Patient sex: M
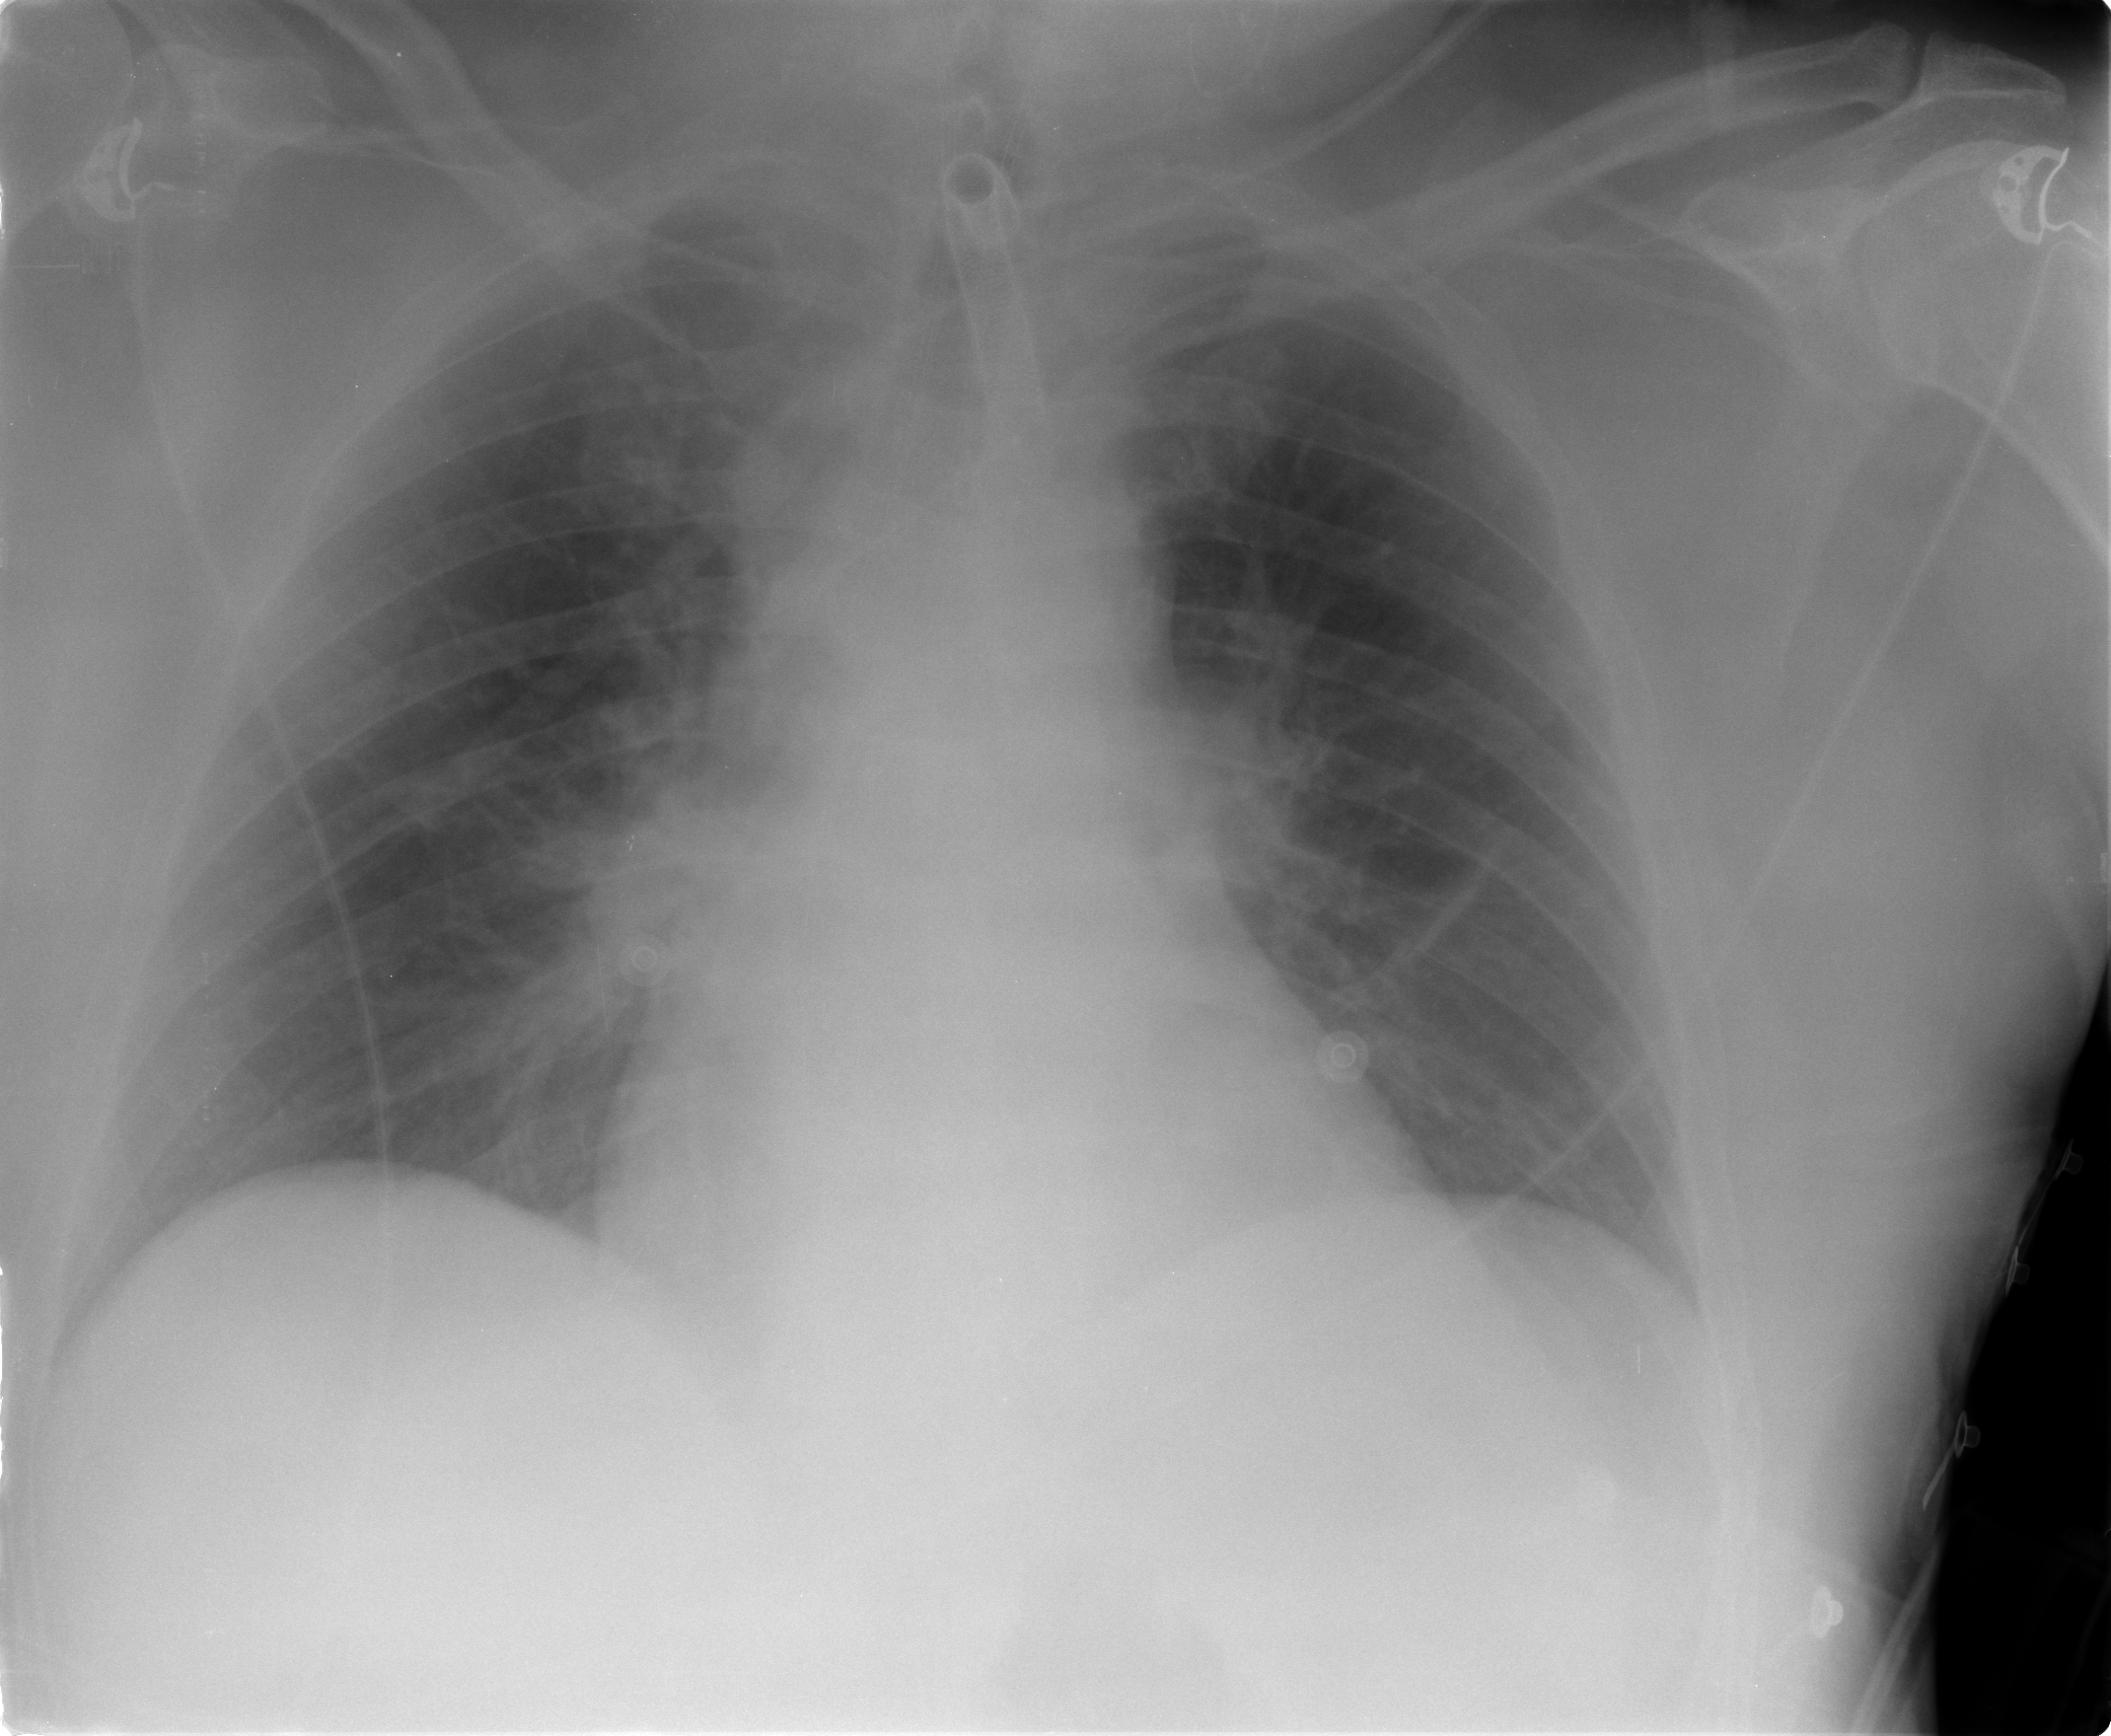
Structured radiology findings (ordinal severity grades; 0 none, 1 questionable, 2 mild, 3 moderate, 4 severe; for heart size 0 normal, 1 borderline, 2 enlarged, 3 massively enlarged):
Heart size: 0
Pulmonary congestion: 2
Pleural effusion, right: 0
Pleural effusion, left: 0
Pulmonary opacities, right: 0
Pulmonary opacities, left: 0
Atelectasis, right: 0
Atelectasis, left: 0